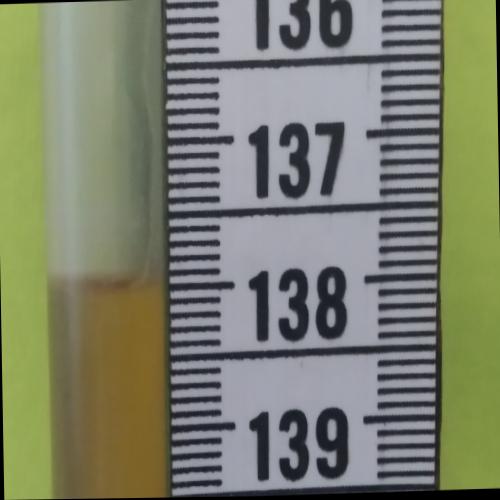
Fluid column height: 138.0 cm